Interaction volume radius: 10 \u00c5
Interaction volume height: 20 \u00c5
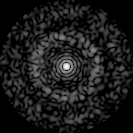
Disorder parameter: 0.8438